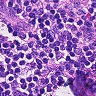
Metastatic tissue present: no